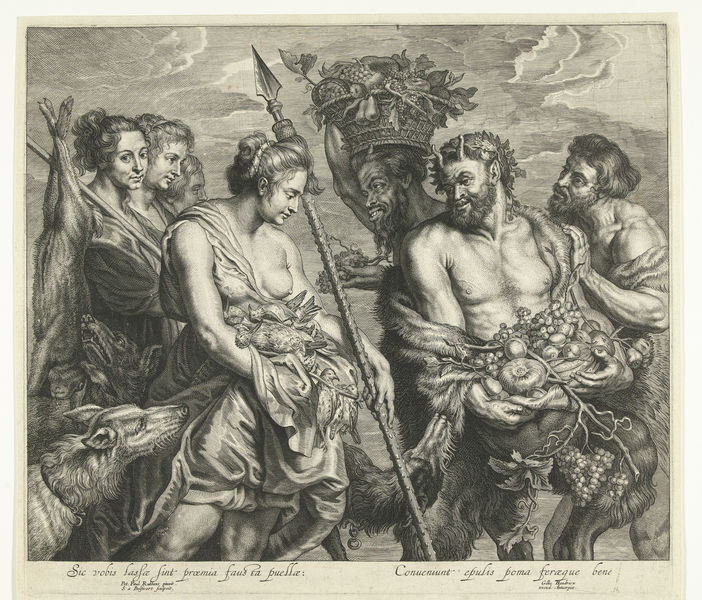
Titel: Diana en haar nimfen keren terug van de jacht
Künstler: Schelte Adamsz. Bolswert
Standort: Amsterdam
Institution: Rijksmuseum
Schlagwörter: himmel, kopf, mann, wolf, wolken, frauen, brust, busen, frau, grau, männer, hund, hunde, obst, tier, bart, tot, vögel, gewand, gewänder, früchte, hase, trauben, fell, brüste, schrift, ernte, französisch, muskeln, korb, halbnackt, druck, radierung, stich, mythologie, jagd, beute, muskel, teufel, faun, griechisch, pan, speer, hörner, wildbret, mohre, grieschische götter